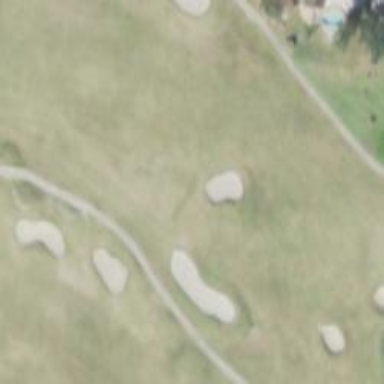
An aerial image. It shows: View of golf hole.